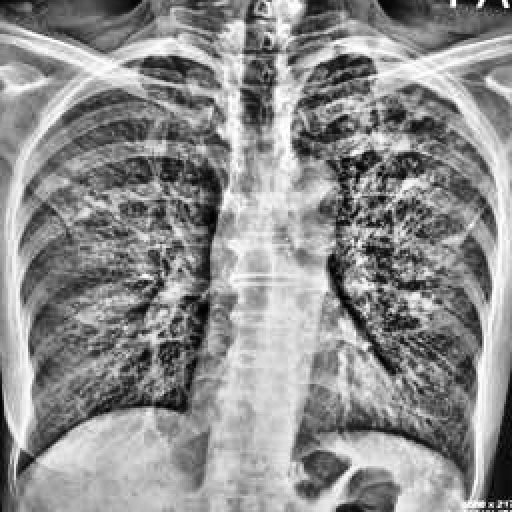
Finding: TUBERCULOSIS